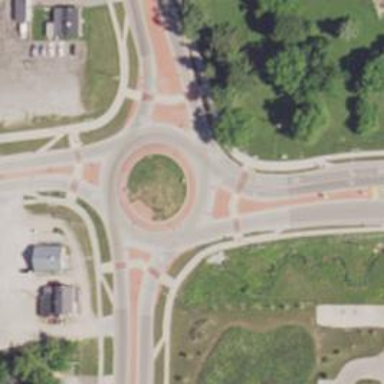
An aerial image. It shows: Roundabout at primary highway.